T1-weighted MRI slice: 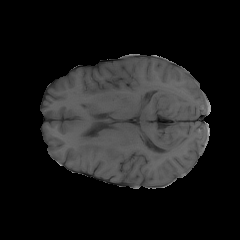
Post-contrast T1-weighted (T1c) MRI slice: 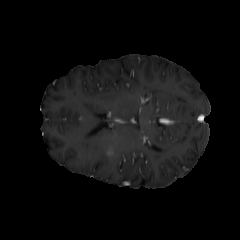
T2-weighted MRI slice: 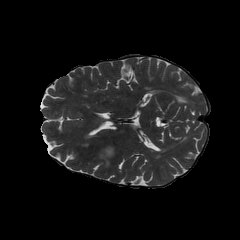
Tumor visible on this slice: yes